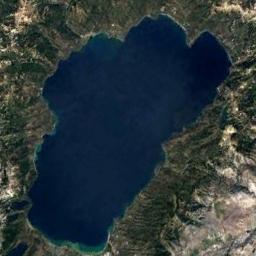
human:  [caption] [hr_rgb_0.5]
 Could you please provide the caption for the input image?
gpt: An irregularly shaped blue lake surrounded by mountains with green vegetation .

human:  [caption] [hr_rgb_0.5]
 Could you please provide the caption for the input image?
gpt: There are many trees around the lake .

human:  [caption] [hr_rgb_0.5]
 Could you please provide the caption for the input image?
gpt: The lake lies on a flat ground between mountains and the water is dark blue .

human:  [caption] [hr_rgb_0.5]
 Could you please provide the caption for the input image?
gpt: The lake in the picture is in the desert .

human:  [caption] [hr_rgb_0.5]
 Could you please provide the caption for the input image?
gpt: There are green land around the blue lake .